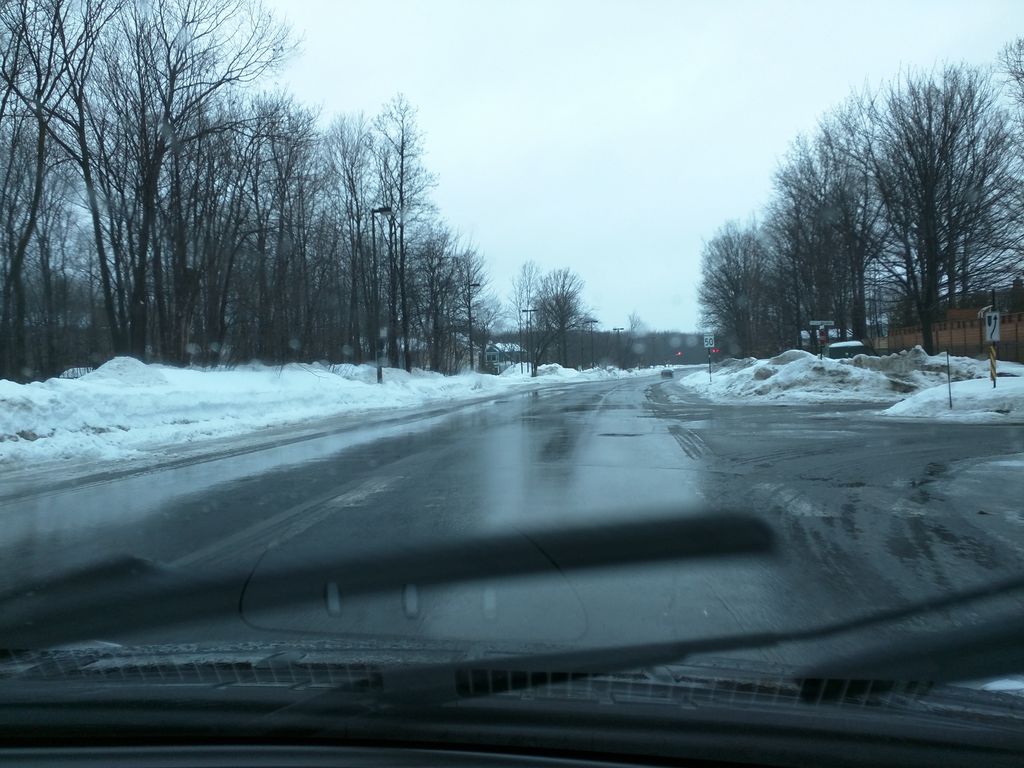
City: montreal